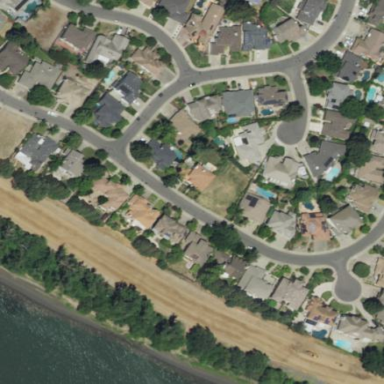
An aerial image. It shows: Residential area consisting of single-family homes.